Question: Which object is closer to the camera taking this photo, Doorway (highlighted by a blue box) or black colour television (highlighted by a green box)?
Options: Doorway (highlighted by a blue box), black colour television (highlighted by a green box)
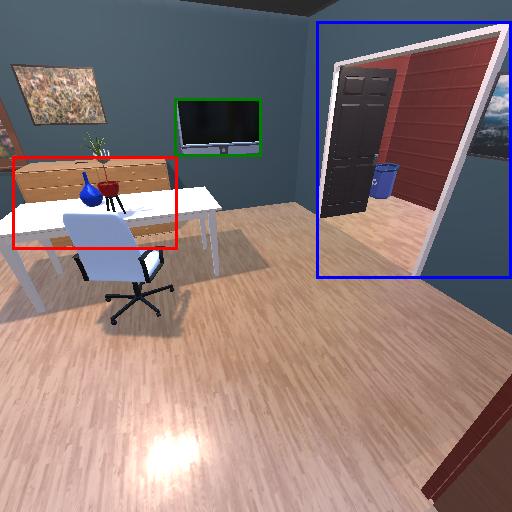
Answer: Doorway (highlighted by a blue box)